Field crop: maize
Growth stage: 1
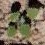
Species: chenopodium